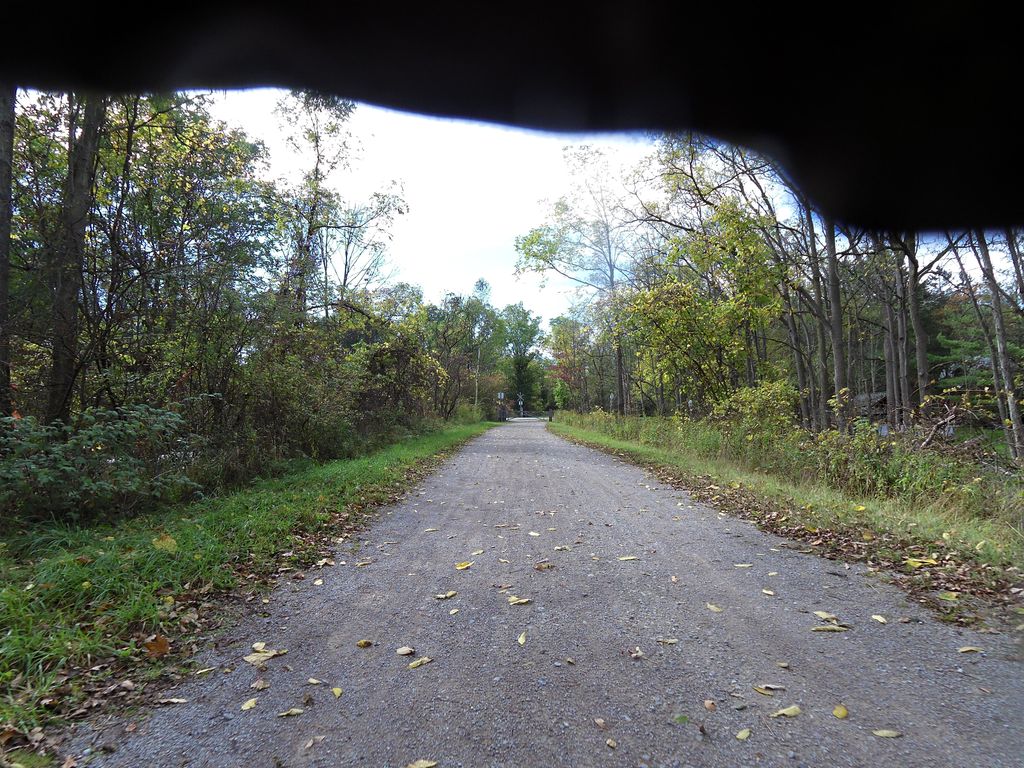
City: hamilton